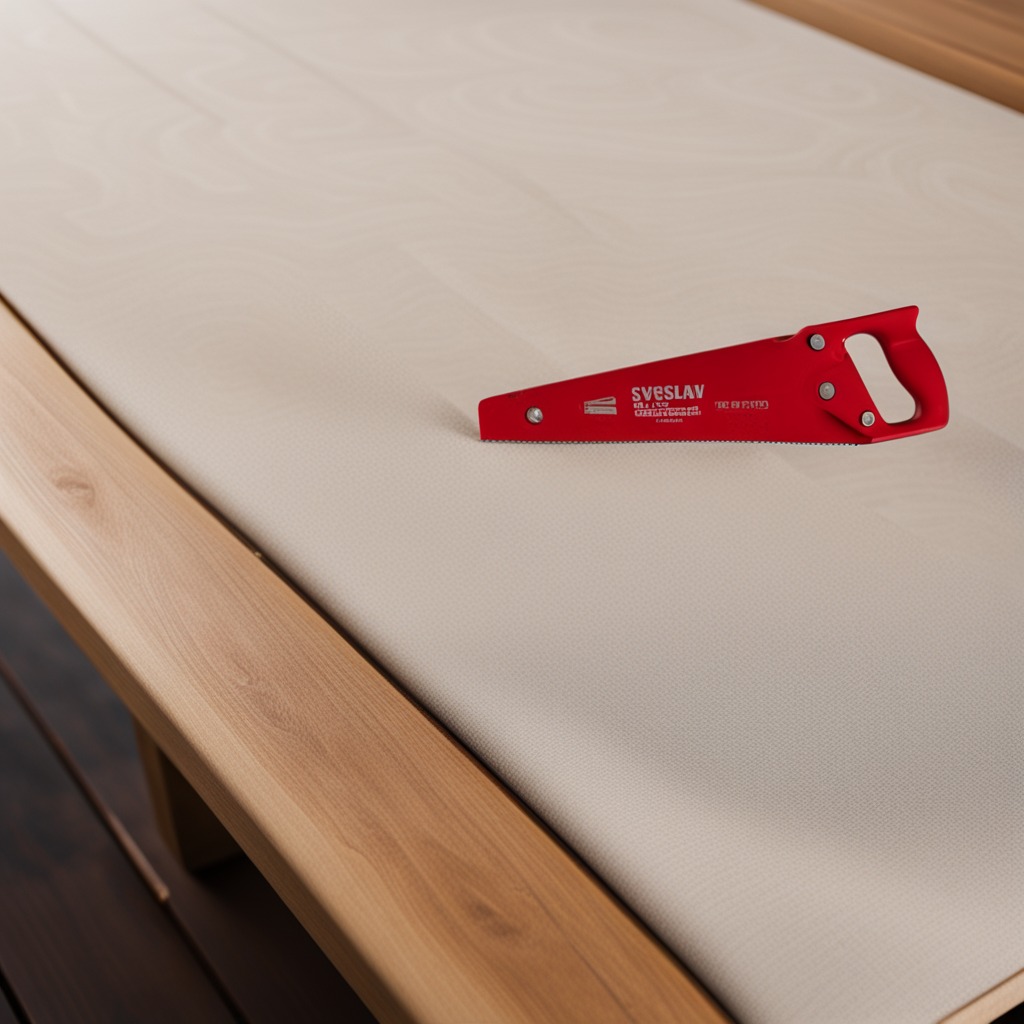
A metal saw lies on a wooden table in an outdoor workshop during daytime bright natural light soft shadows worn but beneath the cloth.